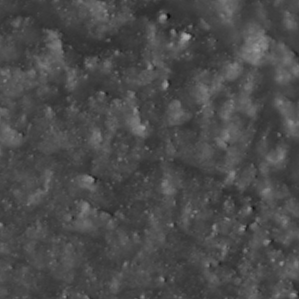
Label: non_frost